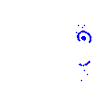
Particle: pion